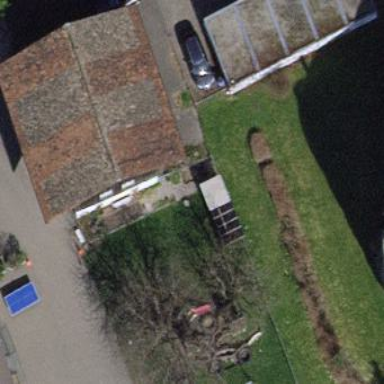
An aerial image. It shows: Shed.